Question: I'm trying the following.
'''
$woohoo = "c: emp\shabang"
New-Item -ItemType File $woohoo
'''
This creates a file at desired location. However, I'd like to split the '$woo' and '$hoo' and go something like this.
'''
$woo = "c: emp"
$hoo = "shabang"
New-Item -ItemType File ($woo + $hoo)
'''
This doesn't work and I need a hint on how to make it fly. <URL> worked out when applied to my situation. Apparently - given path format is unsupported.
Suggestions?
# Edit
This is what it looks like:

# Edit 2
$woo = "c: emp"; $hoo= "shabang"; New-Item -ItemType File (Join-Path $woo $hoo)
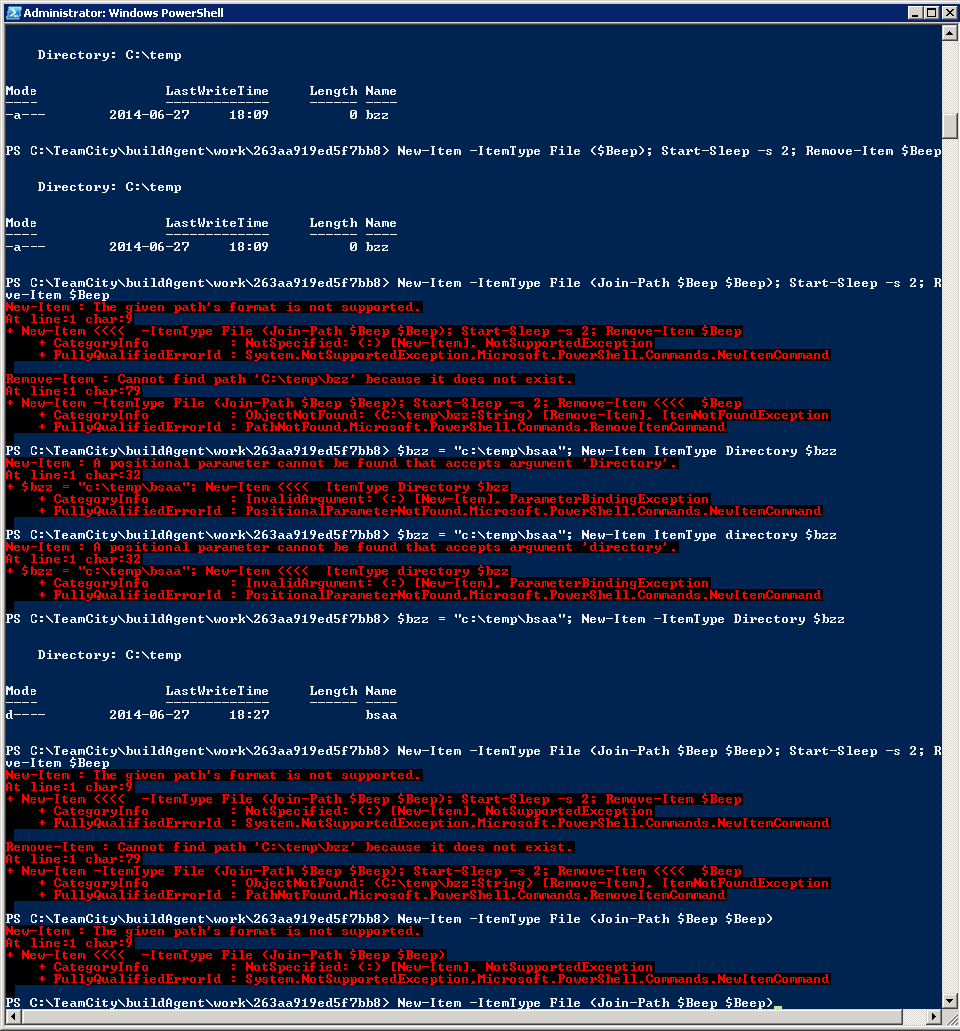
Answer: Doing '$woo + $hoo' does not return the proper filepath:
'''
PS > $woo = "c: emp"
PS > $hoo = "shabang"
PS > $woo + $hoo
c: empshabang
PS >
'''
Instead, you should use the <URL> cmdlet to concatenate '$woo' and '$hoo':
'''
New-Item -ItemType File (Join-Path $woo $hoo)
'''
See a demonstration below:
'''
PS > $woo = "c: emp"
PS > $hoo = "shabang"
PS > Join-Path $woo $hoo
c: emp\shabang
PS >
'''